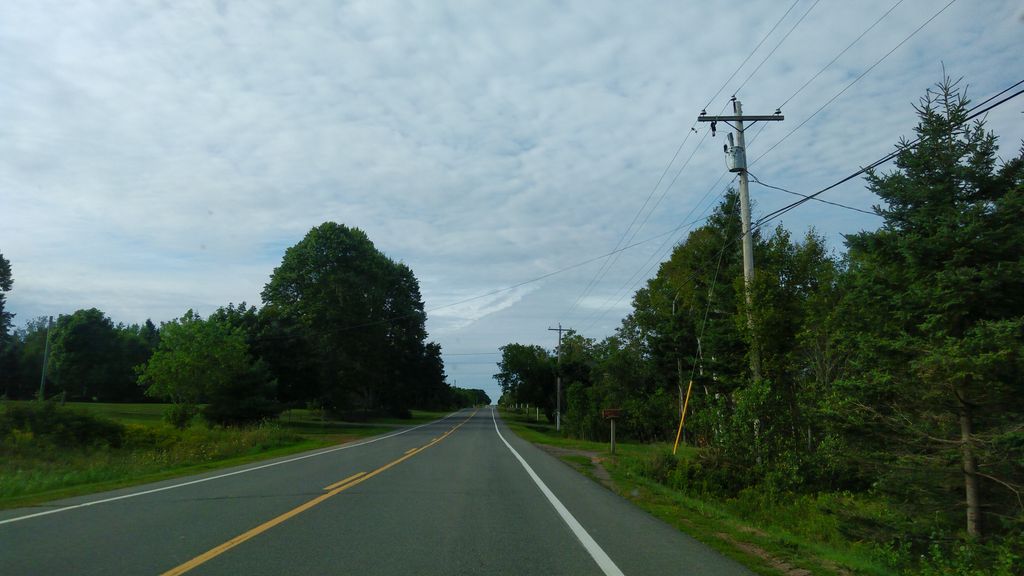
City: charlottetown